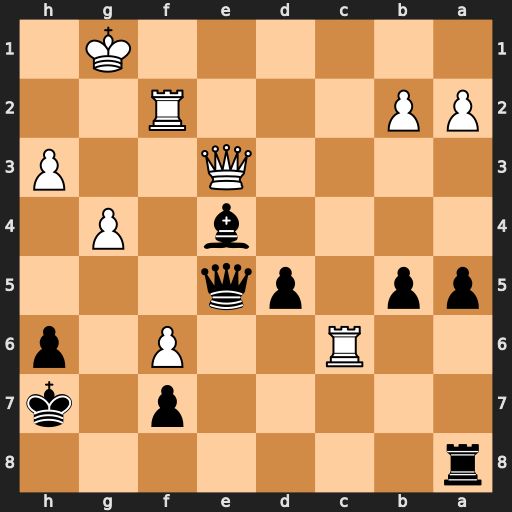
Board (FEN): r7/5p1k/2R2P1p/pp1pq3/4b1P1/4Q2P/PP3R2/6K1
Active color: b
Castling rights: -
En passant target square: -
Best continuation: d4 Rc5 dxe3 Rxe5 exf2+